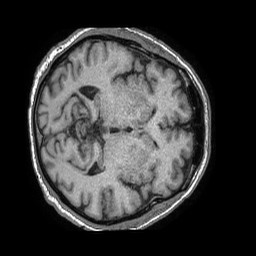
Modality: T1w
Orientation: axial
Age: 65
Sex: male
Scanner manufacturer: philips
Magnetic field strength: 1.5 T
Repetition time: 0.007556 s
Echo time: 0.003437 s